Field crop: maize
Growth stage: 2
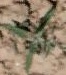
Species: atriplex